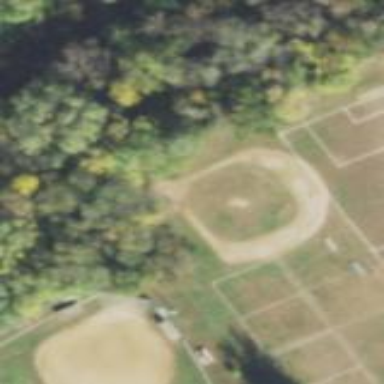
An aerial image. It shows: Baseball pitch for leisure and sports activities.